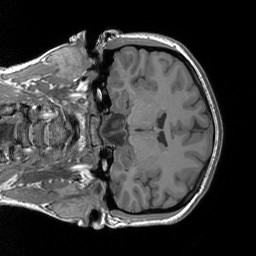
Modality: T1w
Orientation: coronal
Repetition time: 2 s
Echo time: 0.00252 s